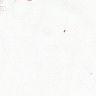
Metastatic tissue present: no